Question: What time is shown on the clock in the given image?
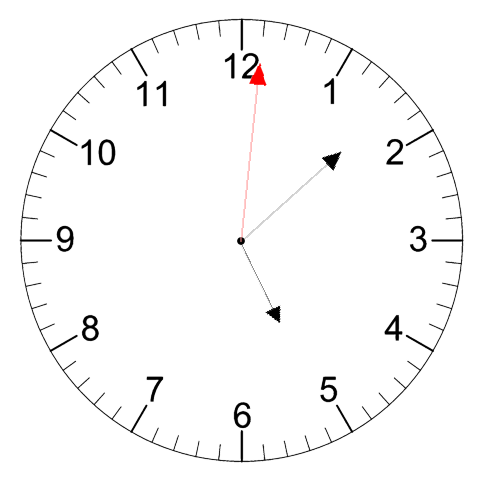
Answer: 05:08:01